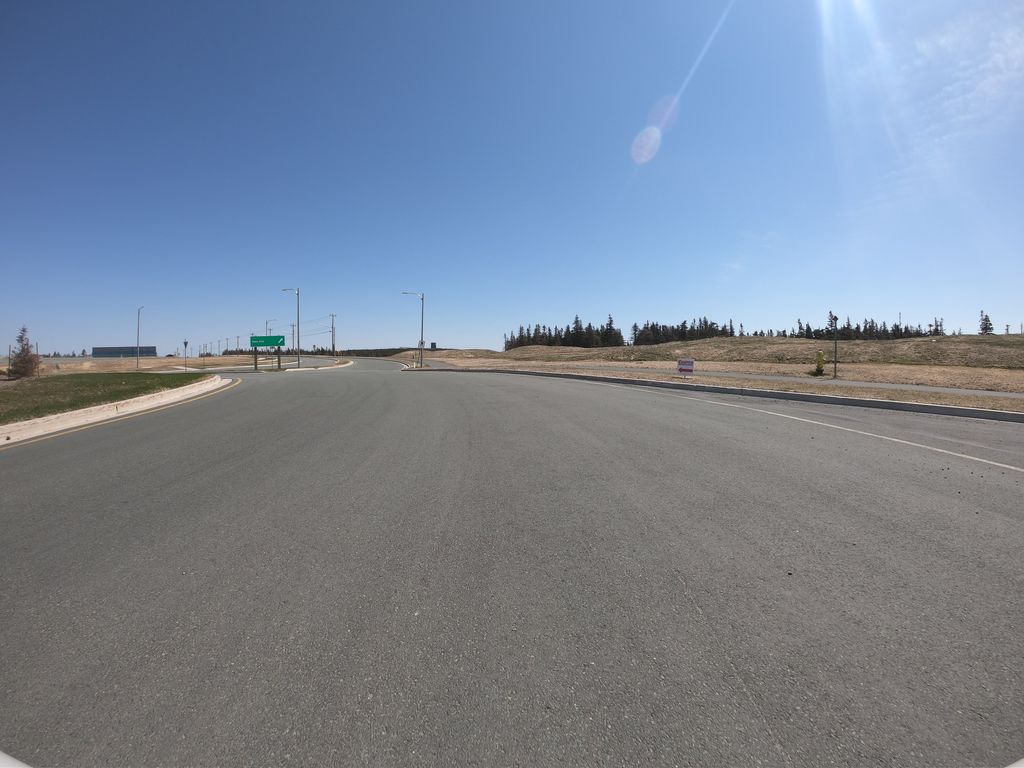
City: st_johns